Question: I'm currently doing a project where I collect a lot of information about processes and CPU usage, battery usage etc in to tables.
For example, "Log table" contains the columns 'Process', 'Pid', 'Battery' and another table, "CPU Table", contains for example 'Process', 'CPU Time', 'CPU Usage'. The program writes to all these tables at the same time so each reading has it's own line across all the tables.
I have created a program that takes all this information and creates a separate CSV file for all the processes. Within these files, I want to have all the information from all four tables about that particular process.
The problem I am having is that for some reason, when I attempt to bring the information in, one of the tables duplicates it's records for every record from the other table.

As you can see, the information from "Log table" writes out correctly, but the information from "CPU table" (the 7 furthest right columns) repeat the first record for every entry of "Log", and then does the same for the second, and for every record of Log.
Procs[i] contains all unique process names.
Currently, the sql statement I am using is and the basic code surrounding is:
'''
String query = "SELECT * FROM log, cpuinfo WHERE log.Process = " + "'" + procs[i] + "'" + " AND cpuinfo.Process = " + "'" + procs[i] + "'";
System.out.println(query);
rs = sment.executeQuery(query);
writer = new CSVWriter(new FileWriter(procs[i] + ".csv"), ',');
//writer = new CSVWriter(procs[i] + ".csv");
//System.out.println("Writing.....");
//rs.beforeFirst();
writer.writeAll(rs, true);
//writer.
writer.flush();
'''
Can anyone see why the program is doing this and writing the CSV in this way? Any help would be hugely appreciated, been stuck on this program for weeks now to no avail and Google isn't helping!
Thanks.
If you need any information or the code to look at please do ask!
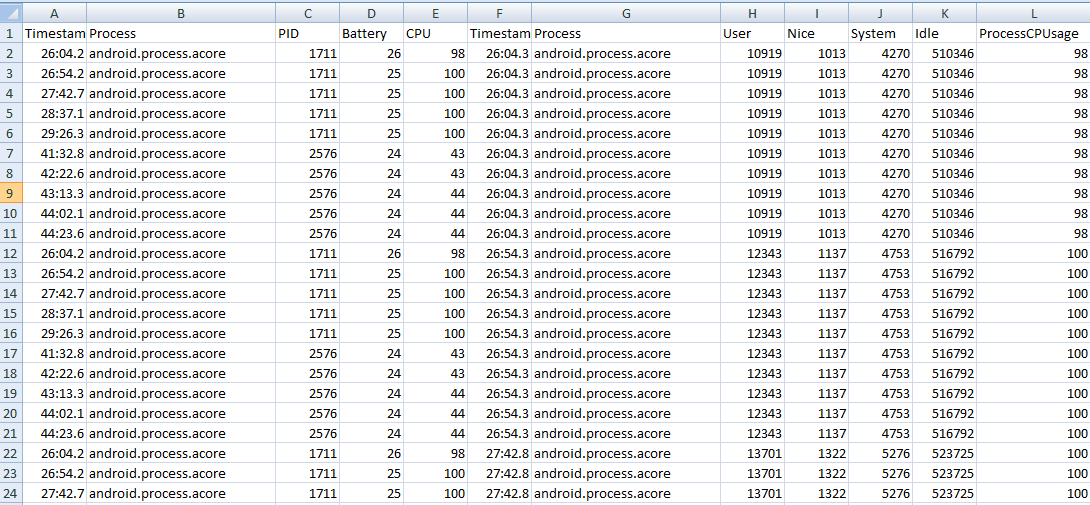
Answer: You are implicitly performing an inner join of the two tables 'log' and 'cpuinfo' here, and you need to decide how to properly associate one record from 'log' with one record from 'cpuinfo'. Your query as written effectively creates a result record for every record from 'log' joined up with every record from 'cpuinfo', and then your 'WHERE' clause is restricting that result set to only those records where the processes match up.
This doesn't seem to be what you want; it seems to me that you probably want to associate records where the process matches up AND the timestamps match as well. Naively this might look like the following:
'''
SELECT * FROM log, cpuinfo WHERE log.Process = ? AND cpuinfo.Process = ?
AND log.Timestamp = cpuinfo.Timestamp
'''
However, I believe your solution is actually a bit more complicated than naively comparing timestamps. It looks like there probably is a way to match timestamps from one table to another, but it appears the associated timestamps might not be identical. For instance, the earliest timestamp in 'log' looks like 26:04.2 as opposed to 26:04.3 in 'cpuinfo'. You would need to decide, based upon application logic, the way in which it makes sense to associated two timestamps with one another. This would then affect your 'WHERE' clause accordingly.